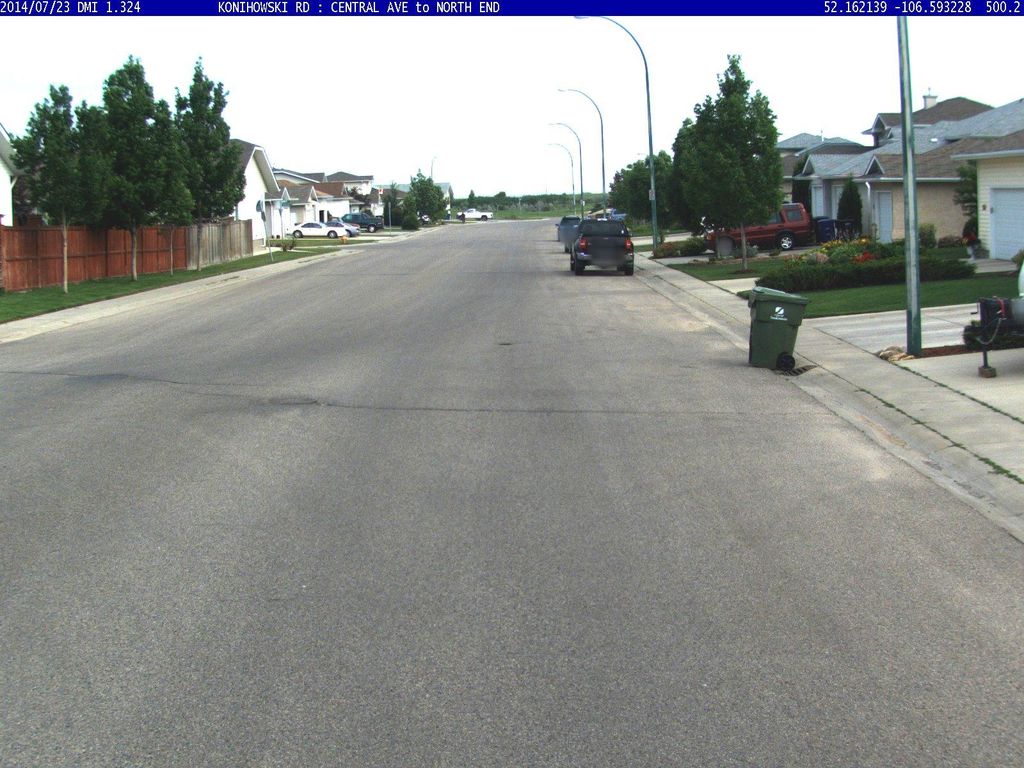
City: saskatoon